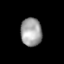
Tissue: lung
Cell type: Epithelial cells
Senescence score: 0.2407
Nuclear area (px): 580
Mean DAPI intensity: 162.409